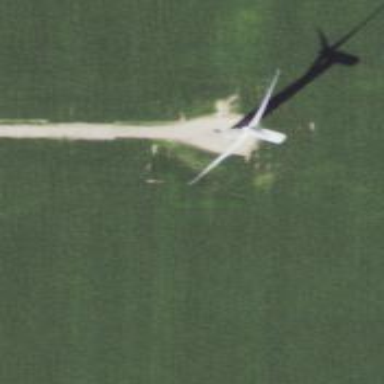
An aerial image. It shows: Wind generator using wind turbines of horizontal axis.